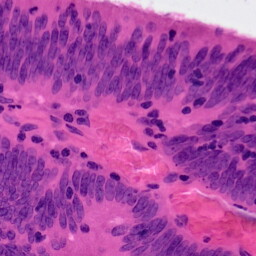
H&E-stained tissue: Colon